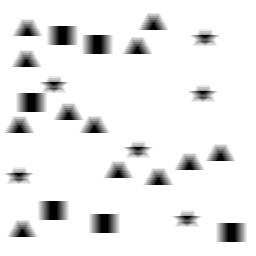
Squares: 6
Triangles: 12
Stars: 6
Total shapes: 24